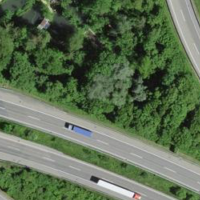
EUNIS habitat code: 57
Species observed at this site:
Milvus milvus